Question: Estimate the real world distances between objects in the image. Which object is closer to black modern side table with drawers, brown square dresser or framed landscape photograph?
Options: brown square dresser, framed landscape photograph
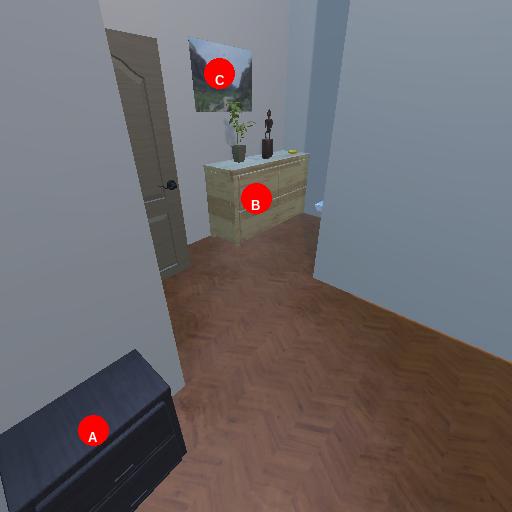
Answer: brown square dresser